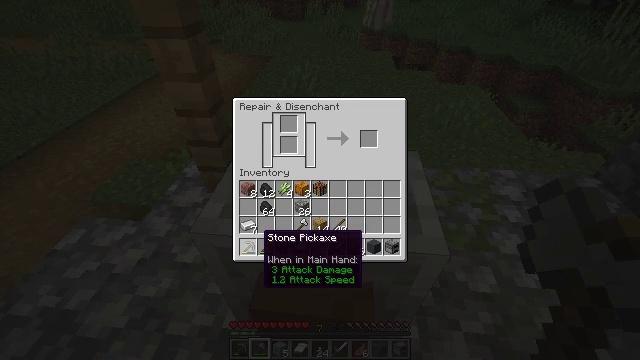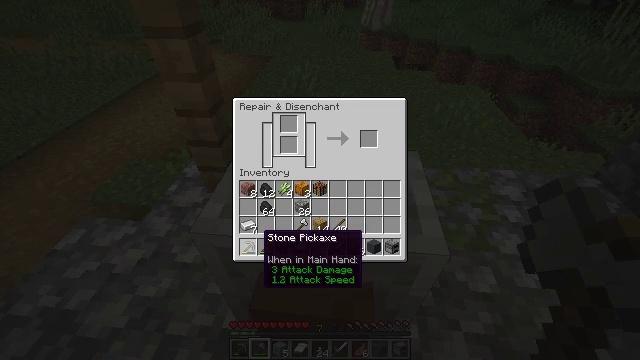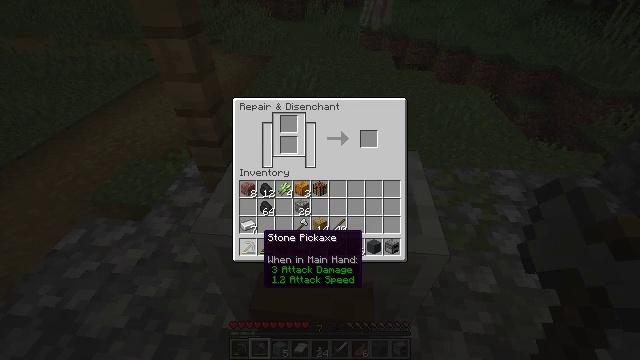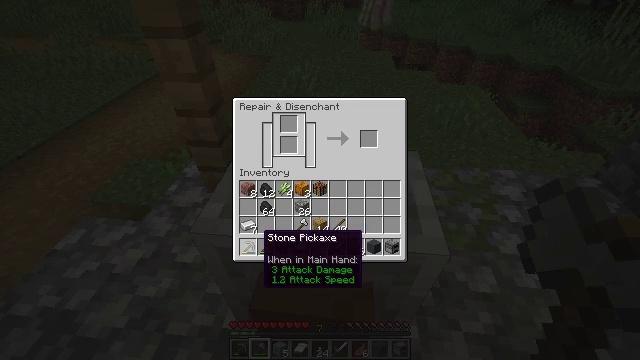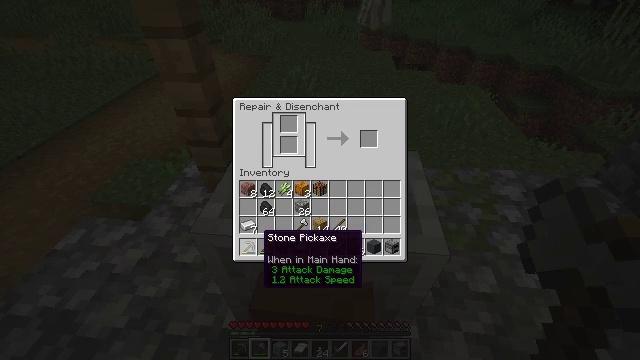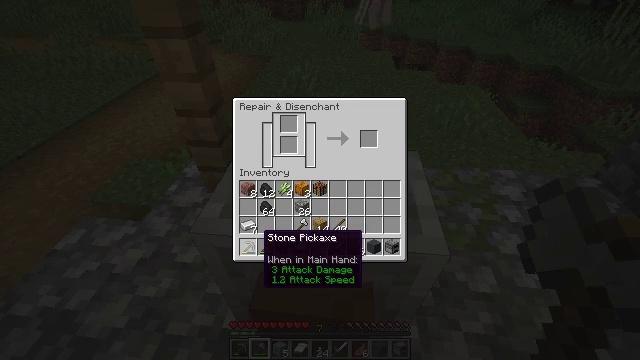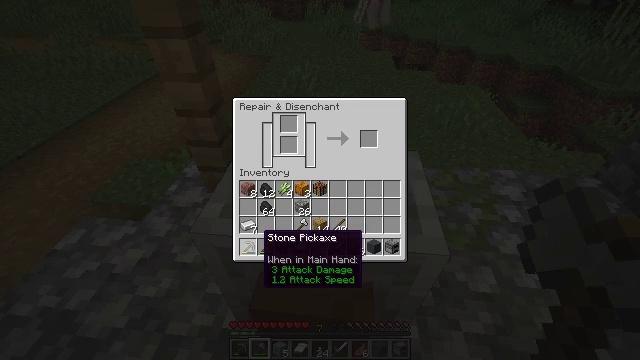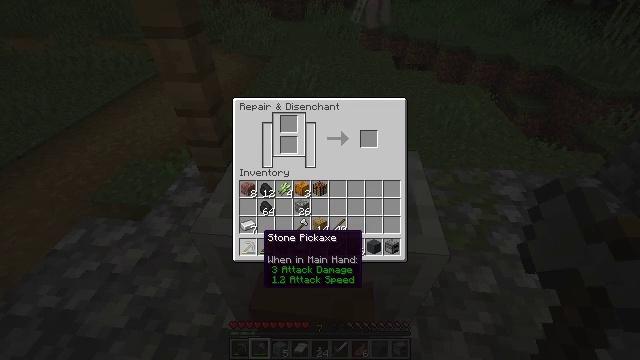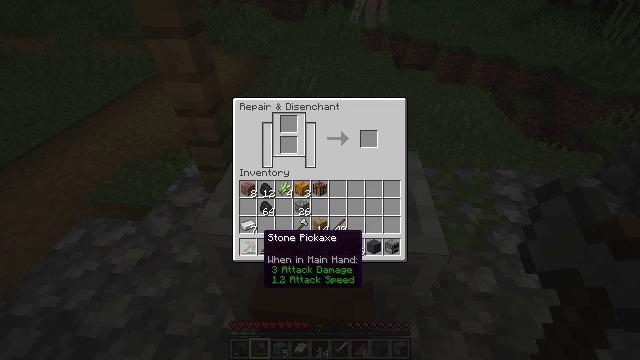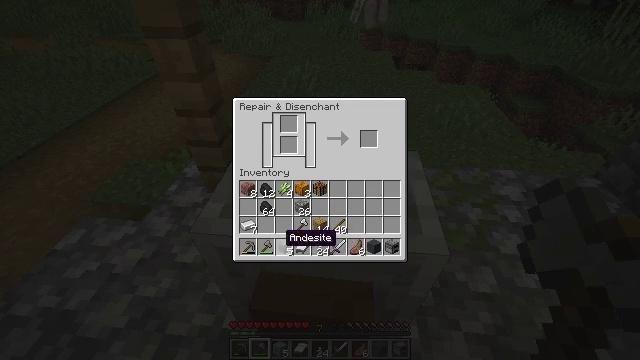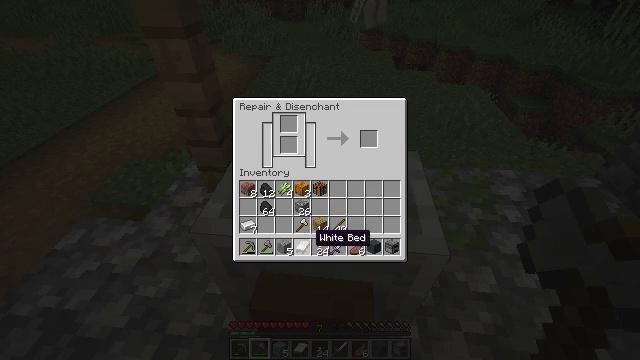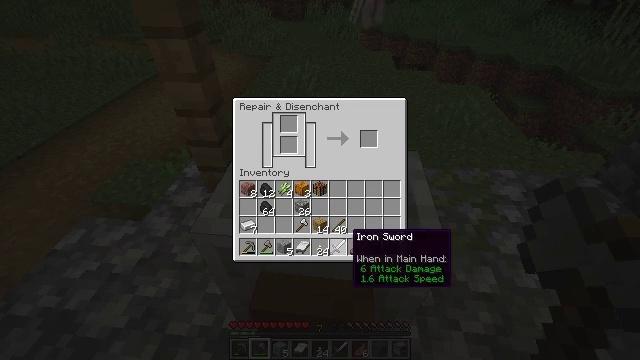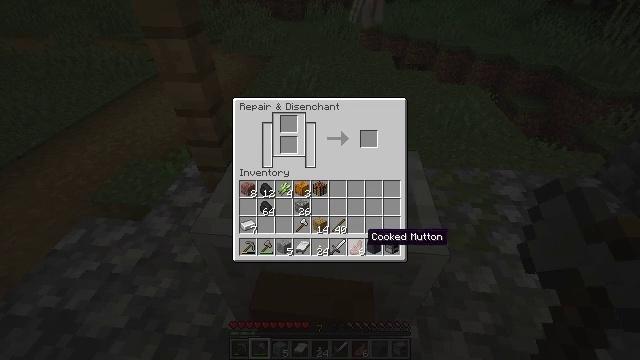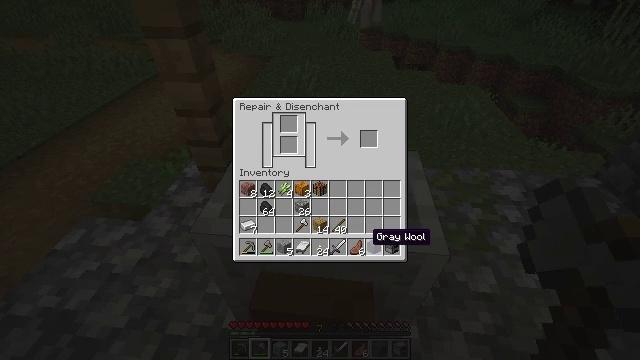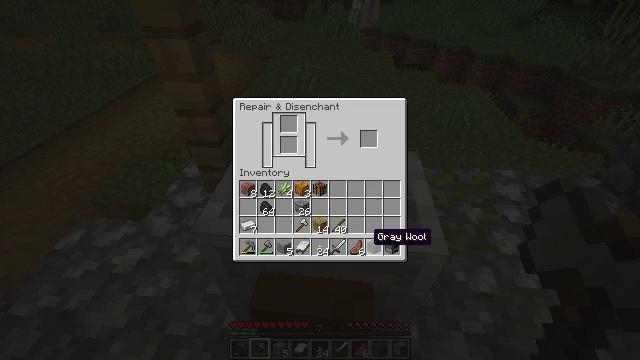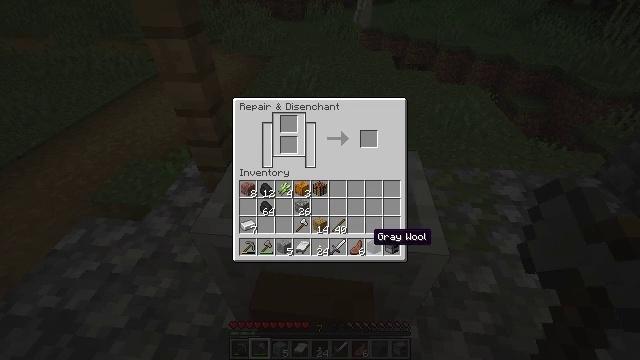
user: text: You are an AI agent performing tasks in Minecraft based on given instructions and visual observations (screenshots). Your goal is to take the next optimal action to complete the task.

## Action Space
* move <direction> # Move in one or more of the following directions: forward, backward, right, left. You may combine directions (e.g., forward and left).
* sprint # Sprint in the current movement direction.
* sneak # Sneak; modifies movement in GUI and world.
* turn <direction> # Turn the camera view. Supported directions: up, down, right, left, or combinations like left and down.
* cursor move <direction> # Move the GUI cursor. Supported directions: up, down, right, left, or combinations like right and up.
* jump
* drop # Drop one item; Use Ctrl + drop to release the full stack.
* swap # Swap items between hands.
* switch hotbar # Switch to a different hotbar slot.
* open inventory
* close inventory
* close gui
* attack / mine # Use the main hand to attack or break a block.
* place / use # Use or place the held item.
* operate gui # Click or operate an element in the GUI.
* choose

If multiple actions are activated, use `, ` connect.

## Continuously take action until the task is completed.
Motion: motion action
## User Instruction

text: Attack the clay block to obtain it.
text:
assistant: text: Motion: no_op
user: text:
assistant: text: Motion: no_op
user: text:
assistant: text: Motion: no_op
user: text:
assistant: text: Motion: no_op
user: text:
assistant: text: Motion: no_op
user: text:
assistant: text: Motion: no_op
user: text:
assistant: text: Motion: no_op
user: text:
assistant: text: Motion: no_op
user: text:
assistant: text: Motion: cursor move right
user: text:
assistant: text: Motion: cursor move right
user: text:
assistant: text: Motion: cursor move right
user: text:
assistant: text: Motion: cursor move right
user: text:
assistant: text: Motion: no_op
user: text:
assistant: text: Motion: no_op
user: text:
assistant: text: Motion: no_op
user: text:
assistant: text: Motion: no_op
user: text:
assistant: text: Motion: no_op
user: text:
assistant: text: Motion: no_op
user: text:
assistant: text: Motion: no_op
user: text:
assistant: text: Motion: no_op
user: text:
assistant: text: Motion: no_op
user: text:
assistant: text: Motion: no_op
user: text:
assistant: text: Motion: no_op
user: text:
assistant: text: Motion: no_op
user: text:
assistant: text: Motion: no_op
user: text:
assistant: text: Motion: no_op
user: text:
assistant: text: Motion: cursor move left
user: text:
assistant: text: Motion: cursor move left
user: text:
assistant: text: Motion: cursor move left
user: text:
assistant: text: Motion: cursor move left